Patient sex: M
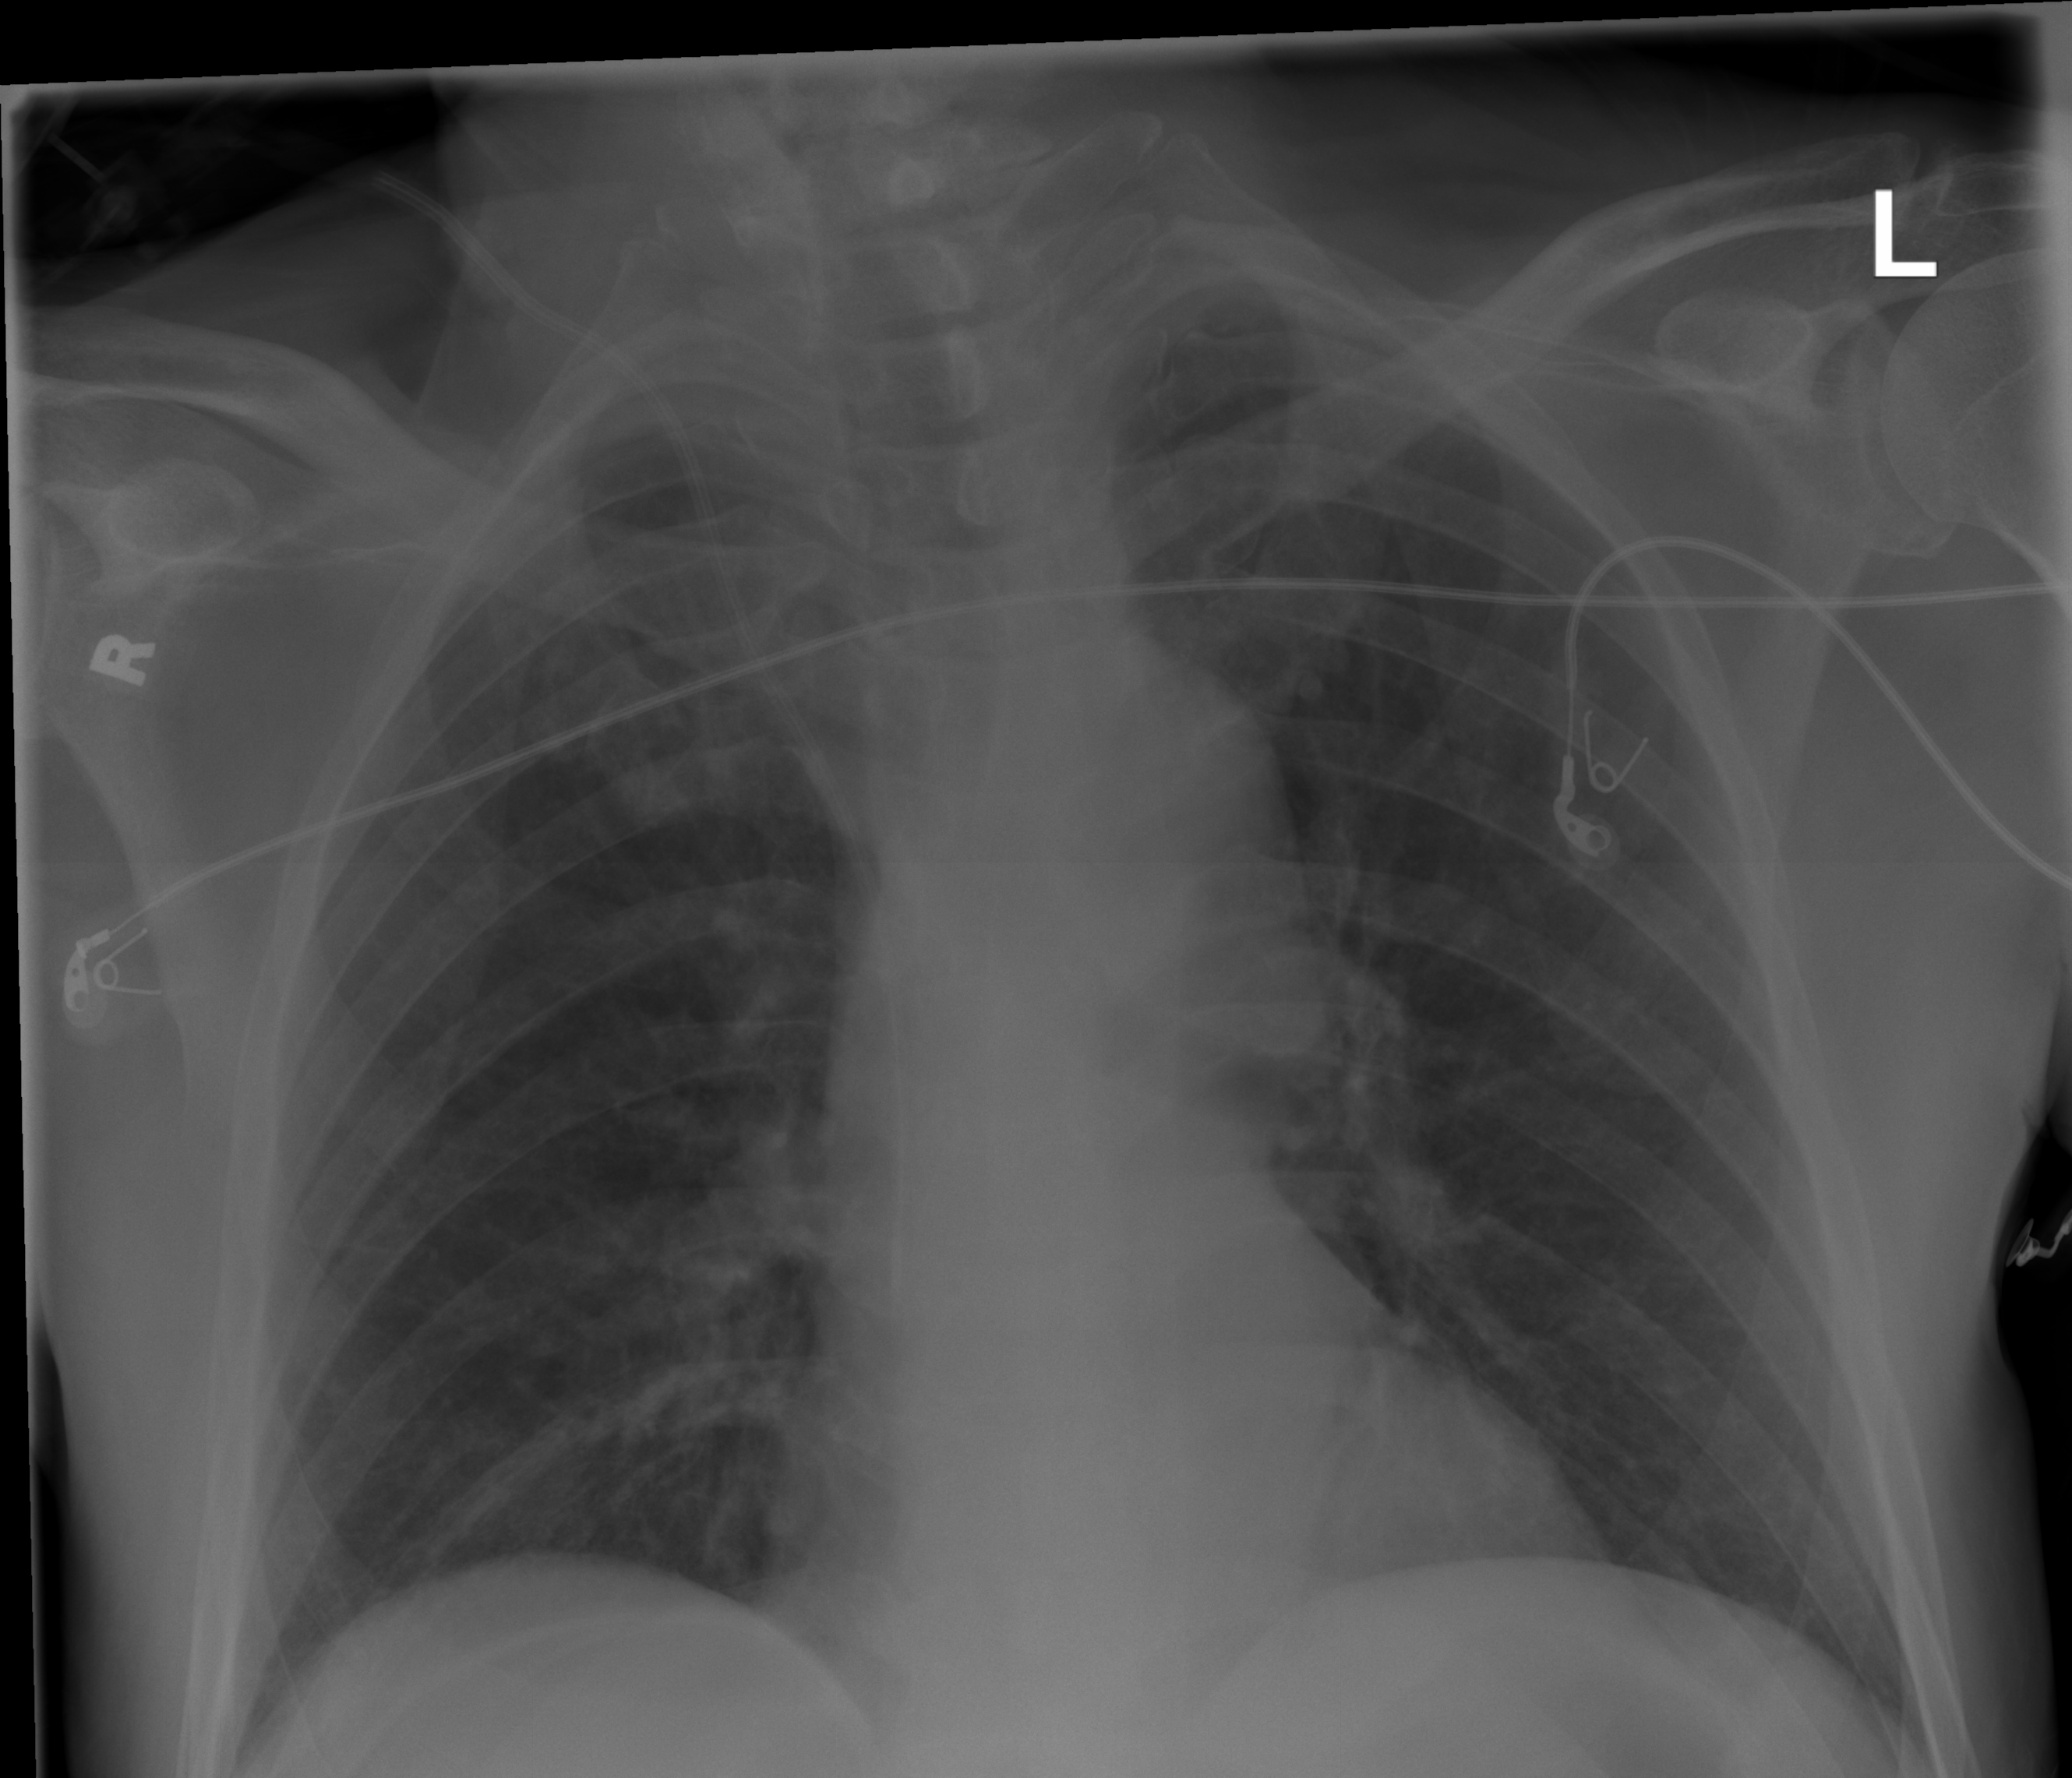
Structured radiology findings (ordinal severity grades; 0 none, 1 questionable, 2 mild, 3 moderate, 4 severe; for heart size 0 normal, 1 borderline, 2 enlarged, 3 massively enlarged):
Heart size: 0
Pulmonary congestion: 0
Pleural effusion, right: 0
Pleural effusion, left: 0
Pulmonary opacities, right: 0
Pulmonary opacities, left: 0
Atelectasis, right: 2
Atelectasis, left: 0